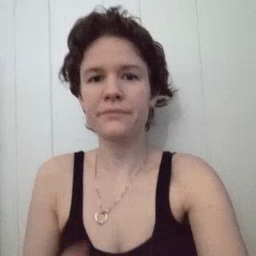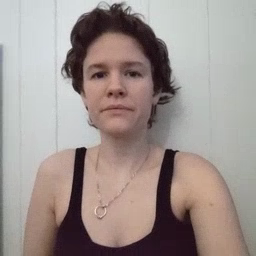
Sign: fish